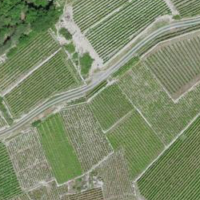
EUNIS habitat code: 40
Species observed at this site:
Lathyrus sylvestris